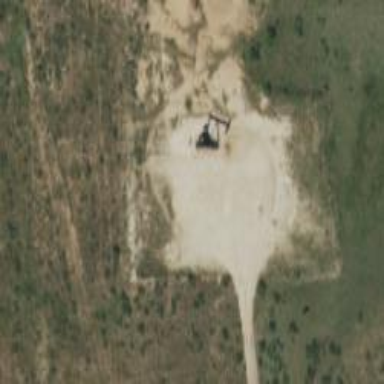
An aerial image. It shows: Petroleum well that is man-made.